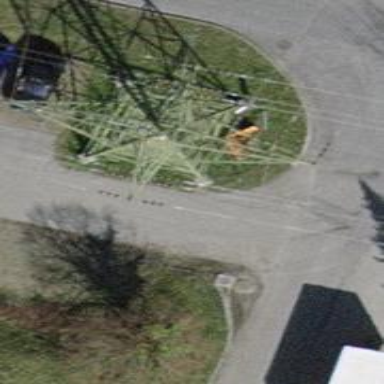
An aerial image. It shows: Lattice structure tower.